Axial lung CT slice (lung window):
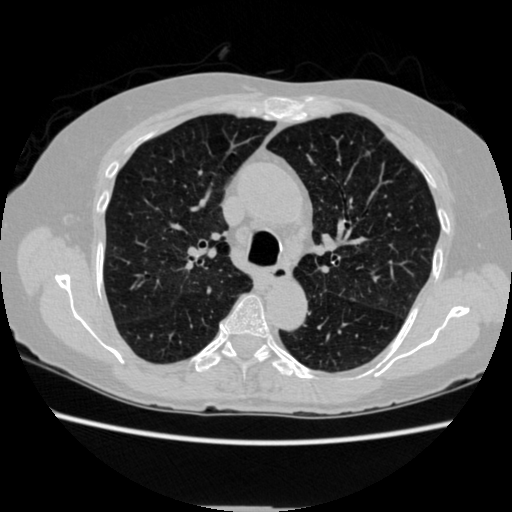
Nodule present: no